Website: home-depot
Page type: customer-info-address
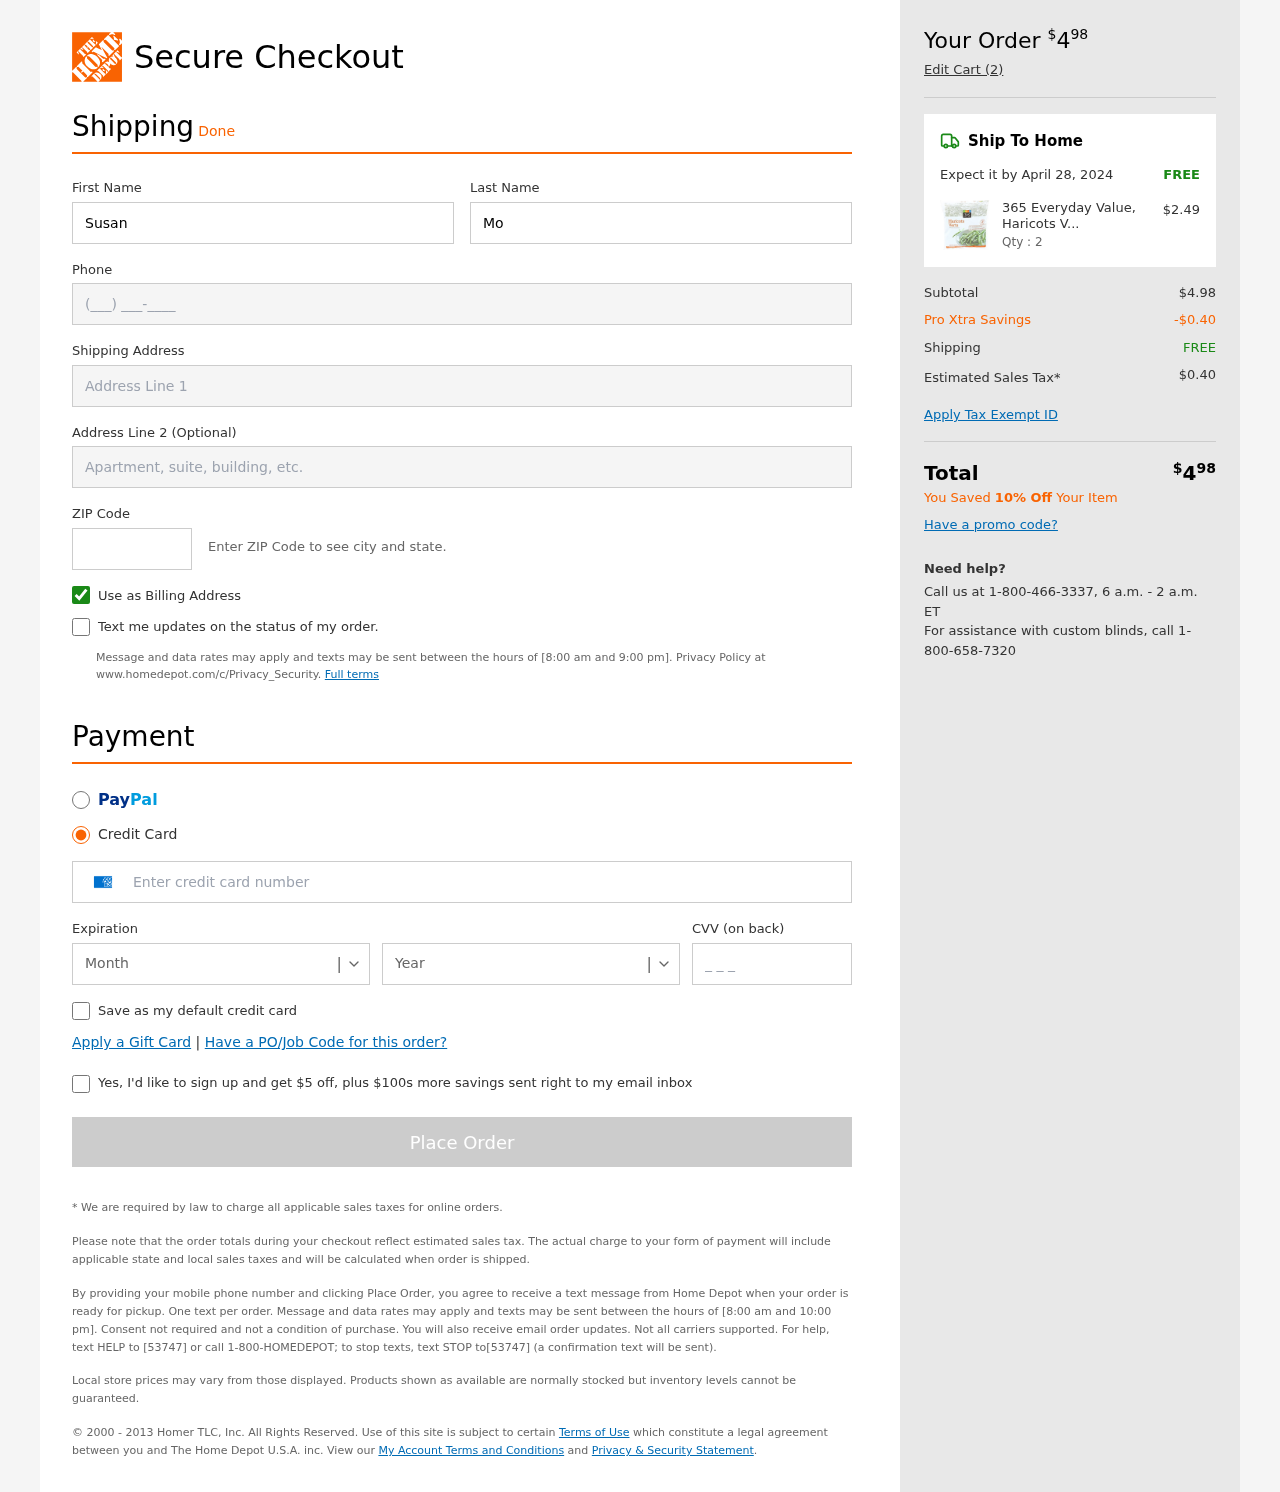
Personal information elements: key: PII_CARD_CVV
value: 8795
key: PII_CARD_EXPIRY_MONTH
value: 08
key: PII_CARD_EXPIRY_YEAR
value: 28
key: PII_CARD_NUMBER
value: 3479 8753 6728 603
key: PII_FIRSTNAME
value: Susan
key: PII_LASTNAME
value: Morales
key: PII_PHONE
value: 4686963500
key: PII_POSTCODE
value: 31147
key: PII_STREET
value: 81027 Jackson Rue
Product elements: key: PRODUCT1_NAME
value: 365 Everyday Value, Haricots Verts (Extra Fine Green Beans), 16 oz, (Frozen)
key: PRODUCT1_PRICE
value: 2.49
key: PRODUCT1_QUANTITY
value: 2
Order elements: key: ORDER_TOTAL
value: $498
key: ORDER_NUM_ITEMS
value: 2
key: ORDER_DELIVERY_DATE
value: April 28, 2024
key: ORDER_SHIPPING_COST
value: FREE
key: ORDER_SUBTOTAL
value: $4.98
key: ORDER_DISCOUNT
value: -$0.40
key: ORDER_SHIPPING_COST2
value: FREE
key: ORDER_TAX
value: $0.40
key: ORDER_TOTAL2
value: $498
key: ORDER_SAVINGS_MESSAGE
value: You Saved 10% Off Your Item